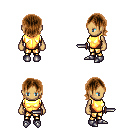
a pixel art fantasy rpg character, female body template, human, tanned skin, gold chest armor, gold greaves, brown long bangs hairstyle, metal boots, dagger, four views (front, back, left, right), 2x2 character sprite sheet, small pixel art, hard edges, no anti-aliasing